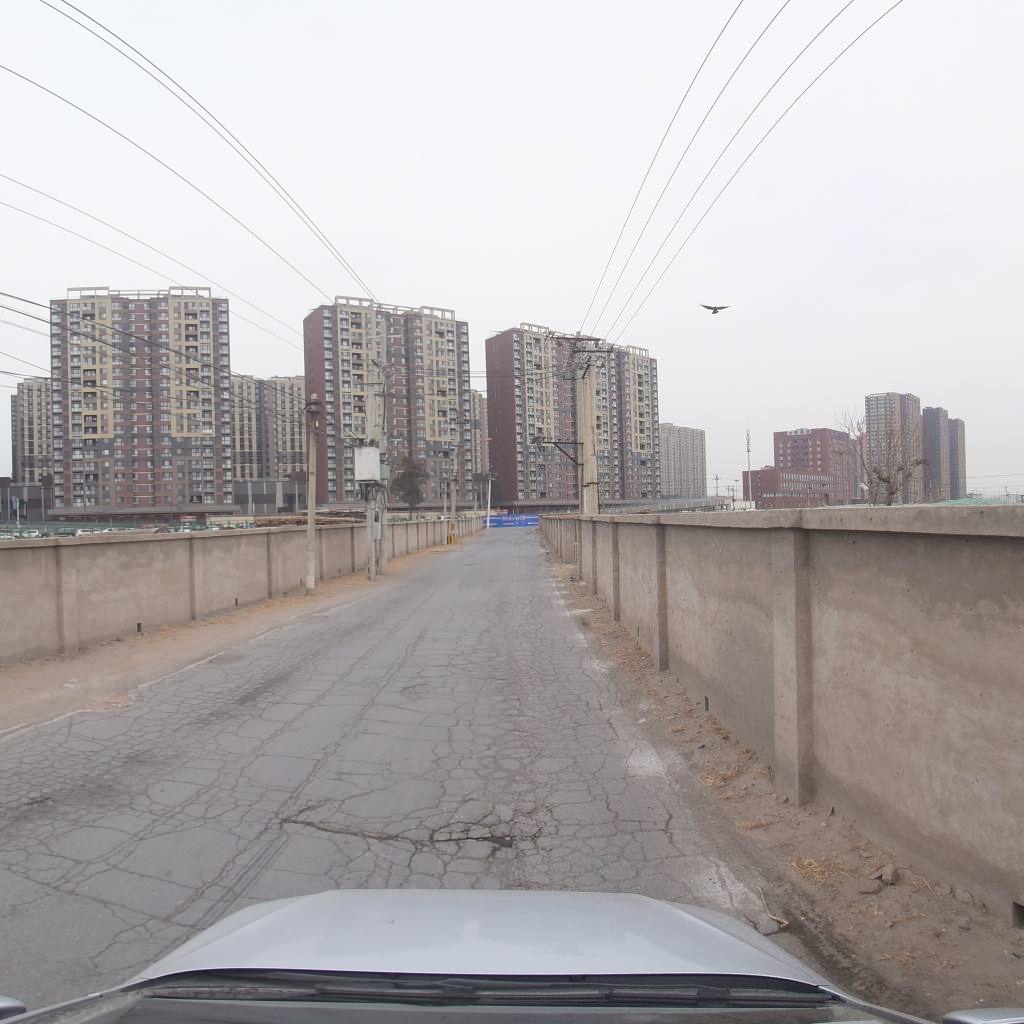
Region: Fengtai
Road damage annotations: alligator crack